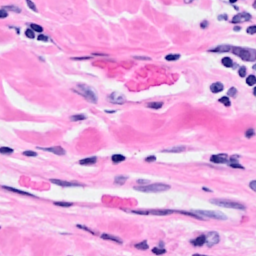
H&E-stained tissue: Breast